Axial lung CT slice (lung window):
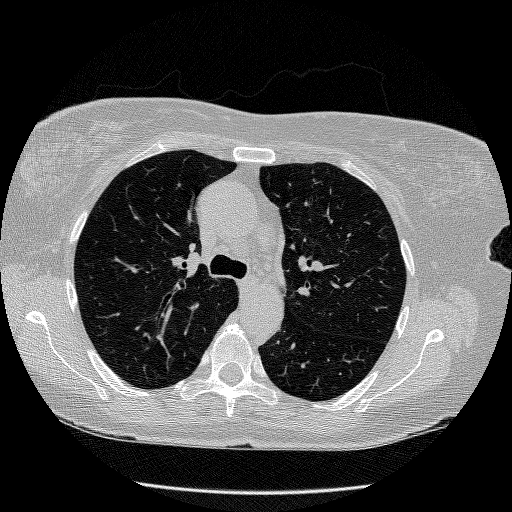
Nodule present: no